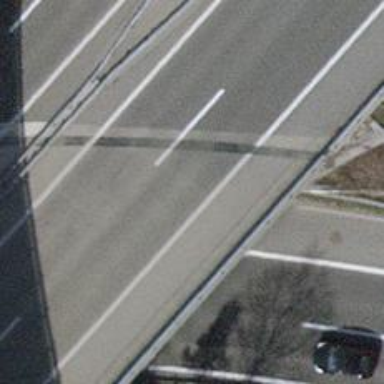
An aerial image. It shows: Motorway bridge with asphalt surface.